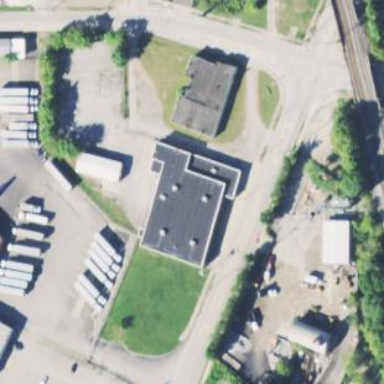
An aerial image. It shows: Industrial building.